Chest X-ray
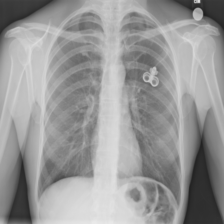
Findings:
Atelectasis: negative
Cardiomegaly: negative
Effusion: negative
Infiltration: negative
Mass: negative
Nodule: negative
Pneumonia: negative
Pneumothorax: negative
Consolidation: negative
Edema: negative
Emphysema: negative
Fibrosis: negative
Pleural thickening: negative
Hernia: negative